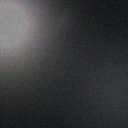
Screen state: off